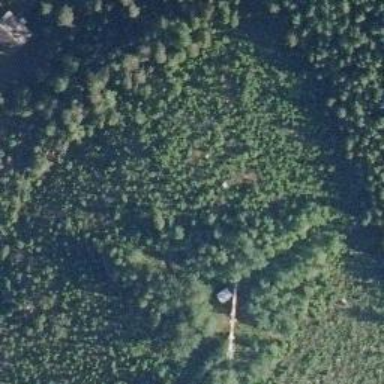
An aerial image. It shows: Mast structure.